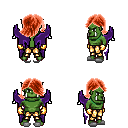
a pixel art fantasy rpg character, male body template, orc, green skin, purple wings, gold greaves, red swoop hairstyle, gold gloves, white slippers, four views (front, back, left, right), 2x2 character sprite sheet, small pixel art, hard edges, no anti-aliasing